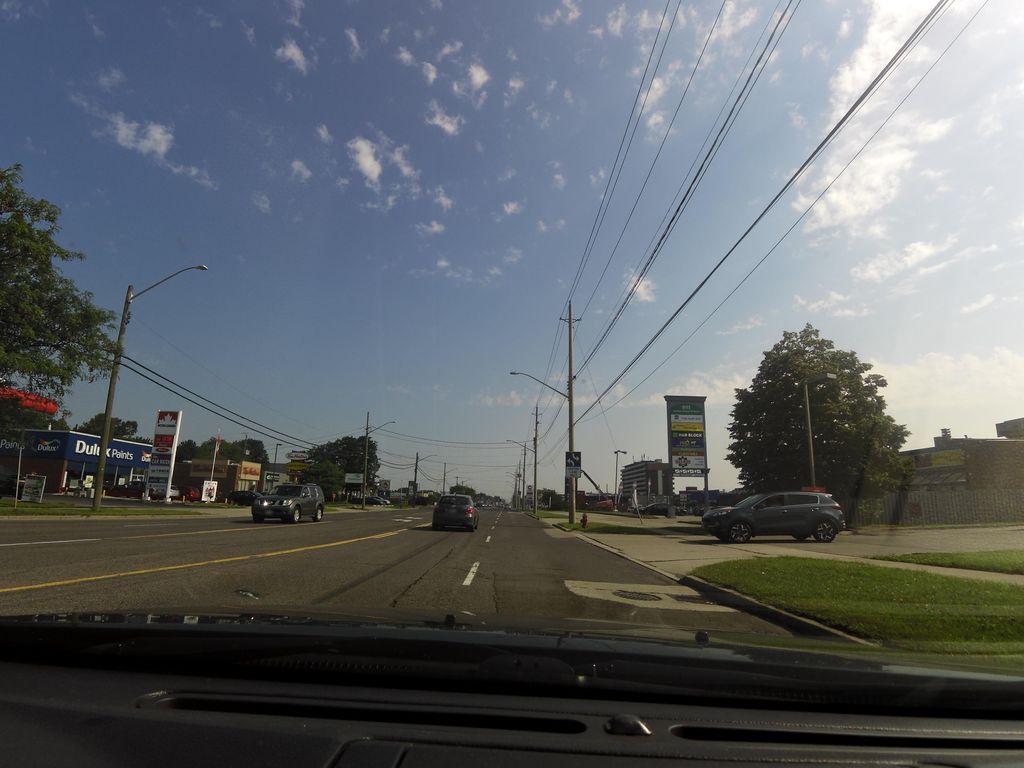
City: hamilton